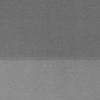
Label: dusty